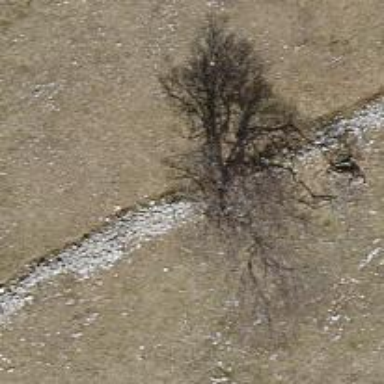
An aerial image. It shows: Single tag "natural: tree."